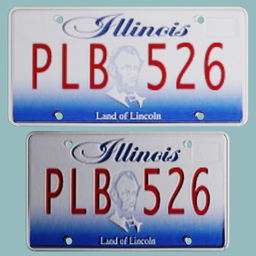
Label: mechanical